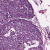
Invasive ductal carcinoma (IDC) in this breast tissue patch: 0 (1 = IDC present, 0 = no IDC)